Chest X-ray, AP view. Patient: 80 years old, sex F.
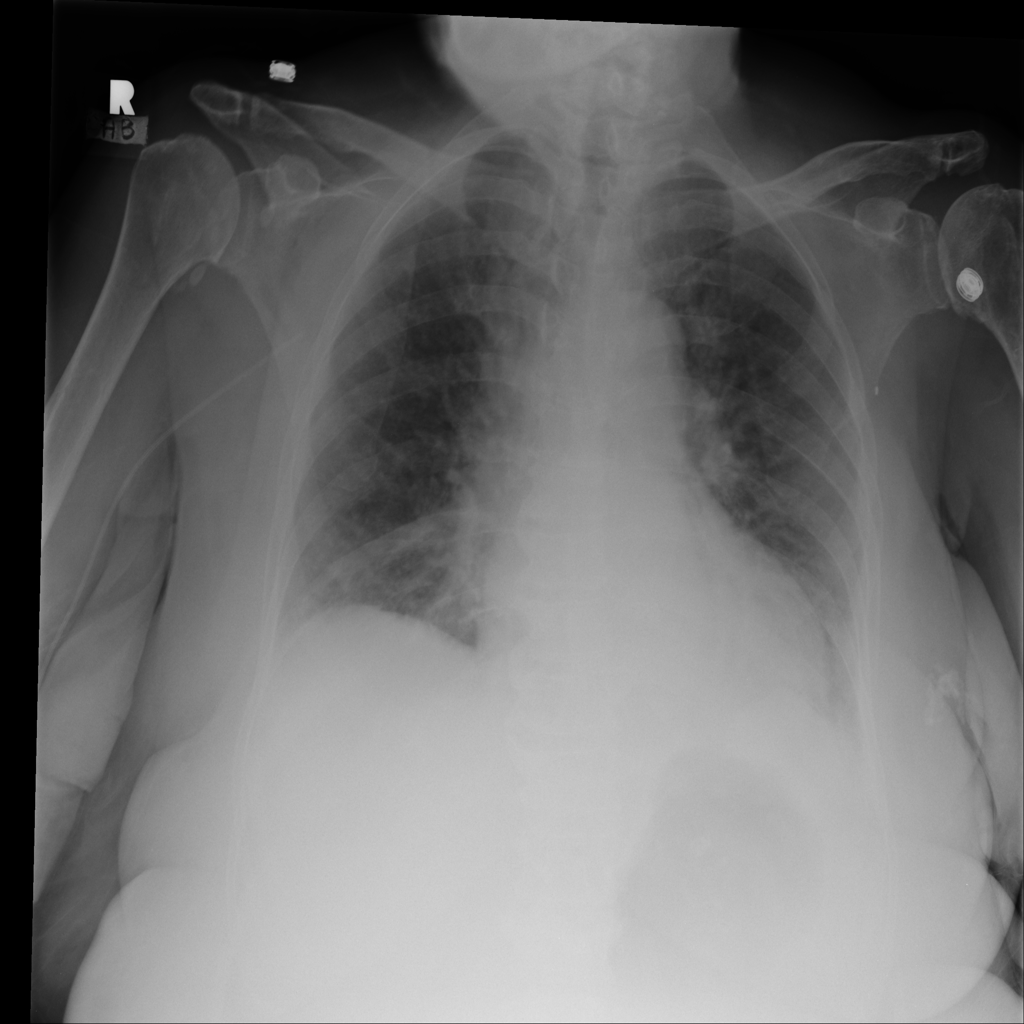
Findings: Infiltration